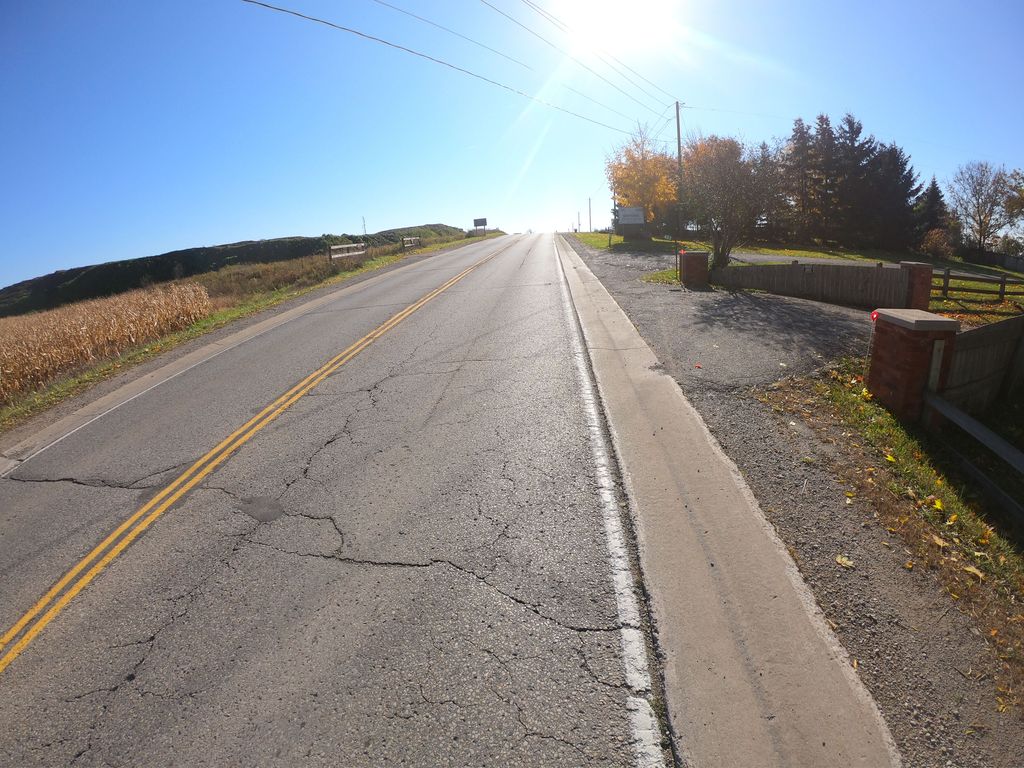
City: kitchener-waterloo